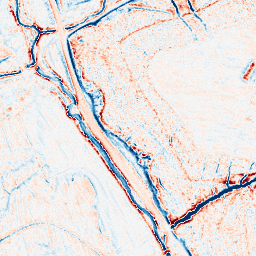
Category: classical
Decomposition family: gaussian_anisotropic
Decomposition parameters: sigma_x: 2
sigma_y: 2
Upsampling method: regularized
Upsampling parameters: scale: 4
lambda_reg: 0.001
Upsampling scale: 4